Question: It's best to show by pictures here is what the app looks like, I created a custom tab parent controller to handle each tab:

Now this table view controller is as simple as you can get, I have 500 rows and I'm reusing cells:
'''
- (UITableViewCell *)tableView:(UITableView *)tableView cellForRowAtIndexPath:(NSIndexPath *)indexPath
{
static NSString *CellIdentifier = @"Cell";
UITableViewCell *cell = [tableView dequeueReusableCellWithIdentifier:CellIdentifier];
if (cell==nil) {
cell = [[UITableViewCell alloc]initWithStyle:UITableViewCellStyleSubtitle reuseIdentifier:CellIdentifier];
}
// Configure the cell...
cell.textLabel.text = @"TESTING";
return cell;
}
'''
When I run this however, in the simulator (have not tested on device yet) the scrollview is annoyingly jerky when I scroll and as it slows down. When I just run the TableViewController as the main VC it's performance is much better, and I notice hardly any jerking. Is there something I need to adjust for the tablviewcontroller to perform better as a child view controller? is it my implementation of the Parent/Child VC's that's screwing it up?
Any ideas would be appreciated.
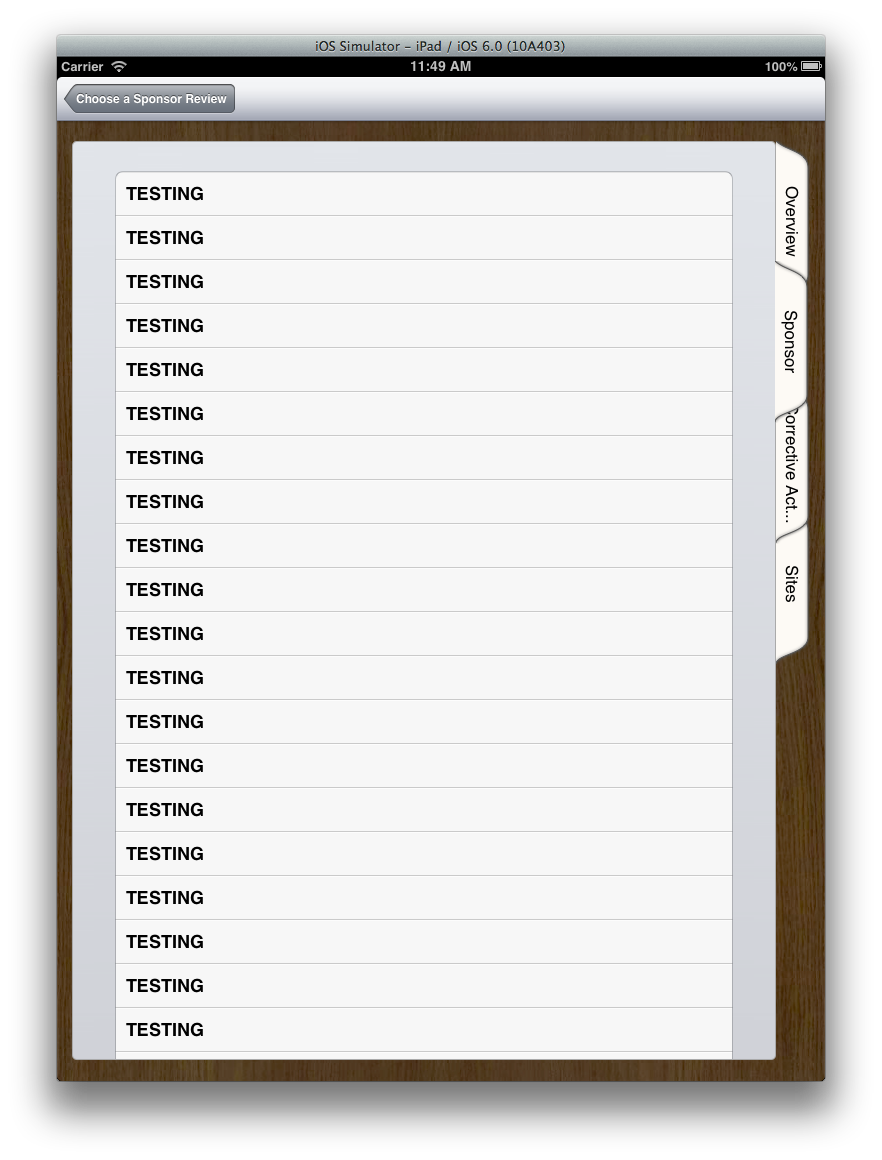
Answer: Well I tested it on a device and everything seems to work fine, I think the simulator is poor with graphics. I am going to do a few more tests and research to figure out why but I'm glad it's working.